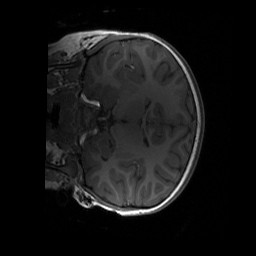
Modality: T1w
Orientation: coronal
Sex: male
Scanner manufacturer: siemens
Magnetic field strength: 3 T
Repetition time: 1.9 s
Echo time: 0.00243 s